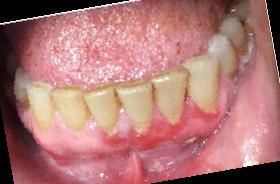
Condition: Gingivitis